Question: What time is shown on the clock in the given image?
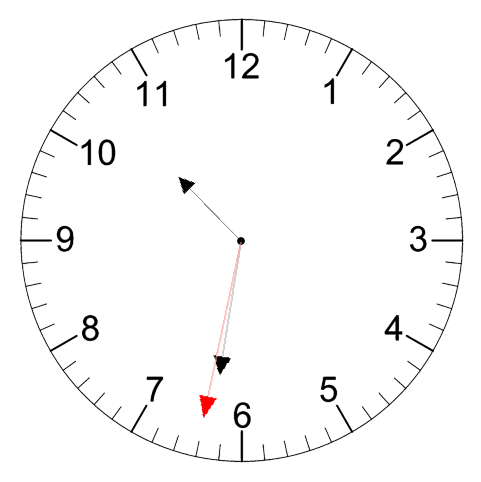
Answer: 10:31:32